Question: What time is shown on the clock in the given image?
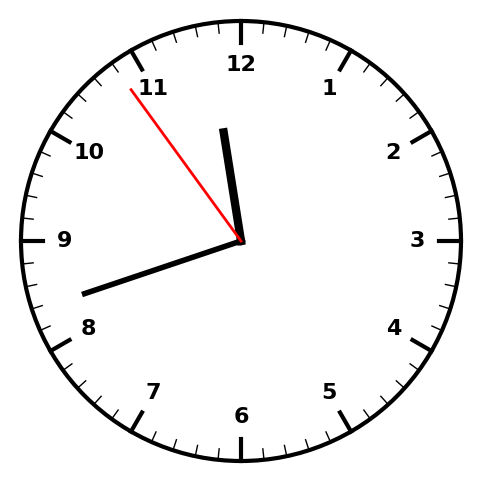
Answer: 11:41:54